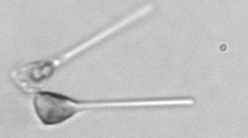
Label: Asterionellopsis_glacialis